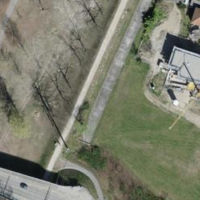
EUNIS habitat code: 54
Species observed at this site:
Phytolacca americana